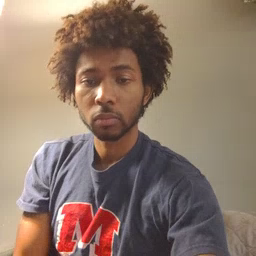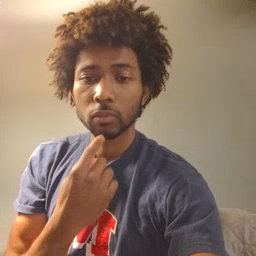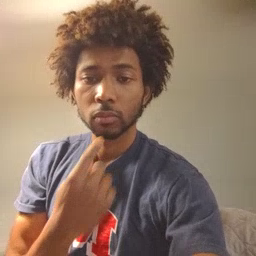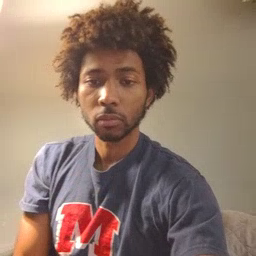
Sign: say